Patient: sex M, age 67
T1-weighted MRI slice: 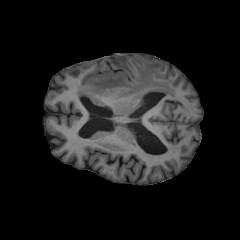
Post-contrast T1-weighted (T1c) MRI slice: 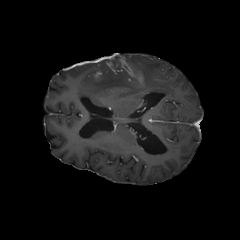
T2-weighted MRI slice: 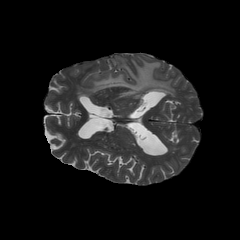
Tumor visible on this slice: yes
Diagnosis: Glioblastoma, IDH-wildtype
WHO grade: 4